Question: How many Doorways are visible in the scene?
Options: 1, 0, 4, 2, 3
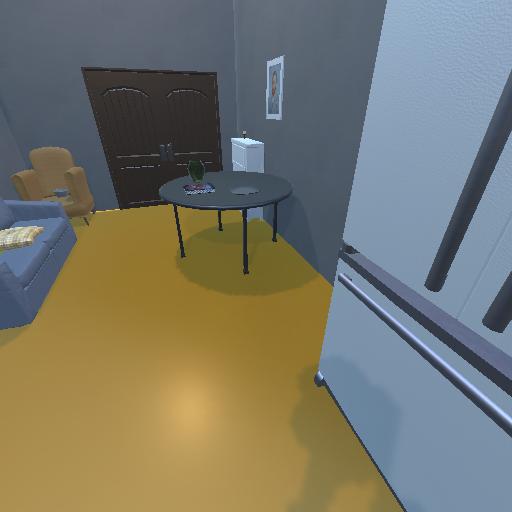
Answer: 1